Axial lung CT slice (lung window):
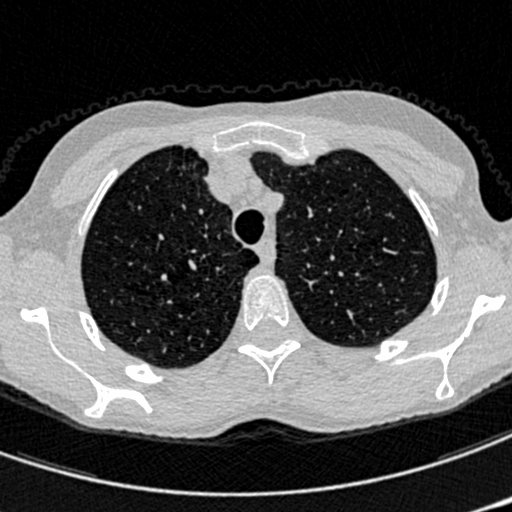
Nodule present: no